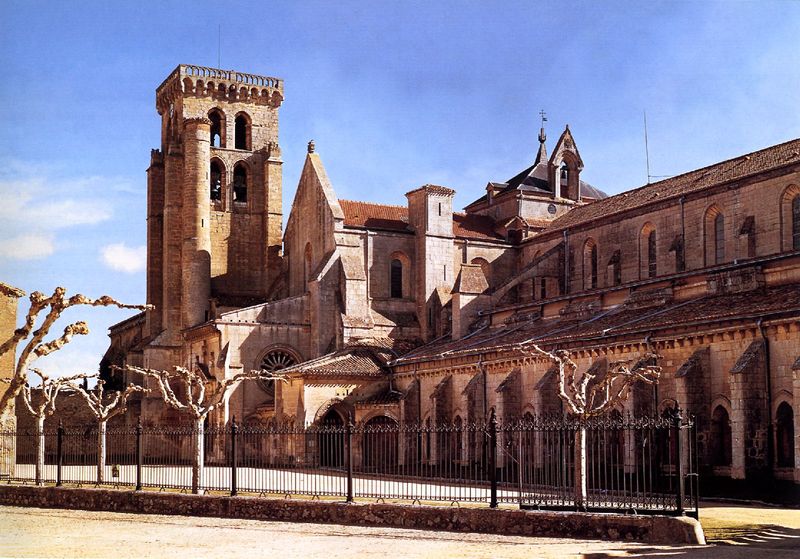
Titel: Las Huelgas Reales in Burgos
Künstler: König Alfonso VIII.
Standort: Burgos (EU - E)
Schlagwörter: himmel, schatten, bäume, fenster, licht, säulen, gebäude, gras, weg, wiese, zaun, kirche, sonne, turm, farbig, fassade, giebel, mauer, farbe, kahl, seitenansicht, anbau, foto, bögen, rundfenster, dom, seite, kathedrale, gotisch, rosette, seitenschiff, kapelle, sakralbau, basilika, baumstümpfe, platanen, blitzableiter